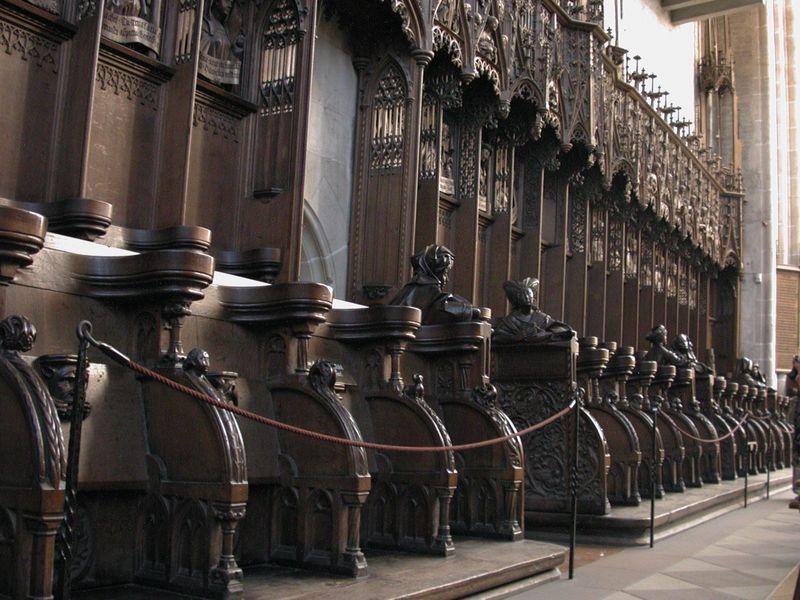
Titel: Chorgestühl
Künstler: Michel Erhart
Standort: Ulm, Münster (EU - D - BW)
Schlagwörter: kopf, schatten, holz, köpfe, licht, stuhl, stühle, säule, architektur, band, kirche, boden, sitze, bank, figuren, metall, stufe, kordel, foto, fotografie, stangen, dom, seil, altar, bänke, kathedrale, schnitzerei, kirchenbank, kirchenbänke, stäbe, chor, holzbank, mönche, klappe, steinboden, absperrung, maßwerk, dreipass, chorgestühl, absperrseil, chor gestühl kirche holz schnitzerei, schnitzwerk maßwerk